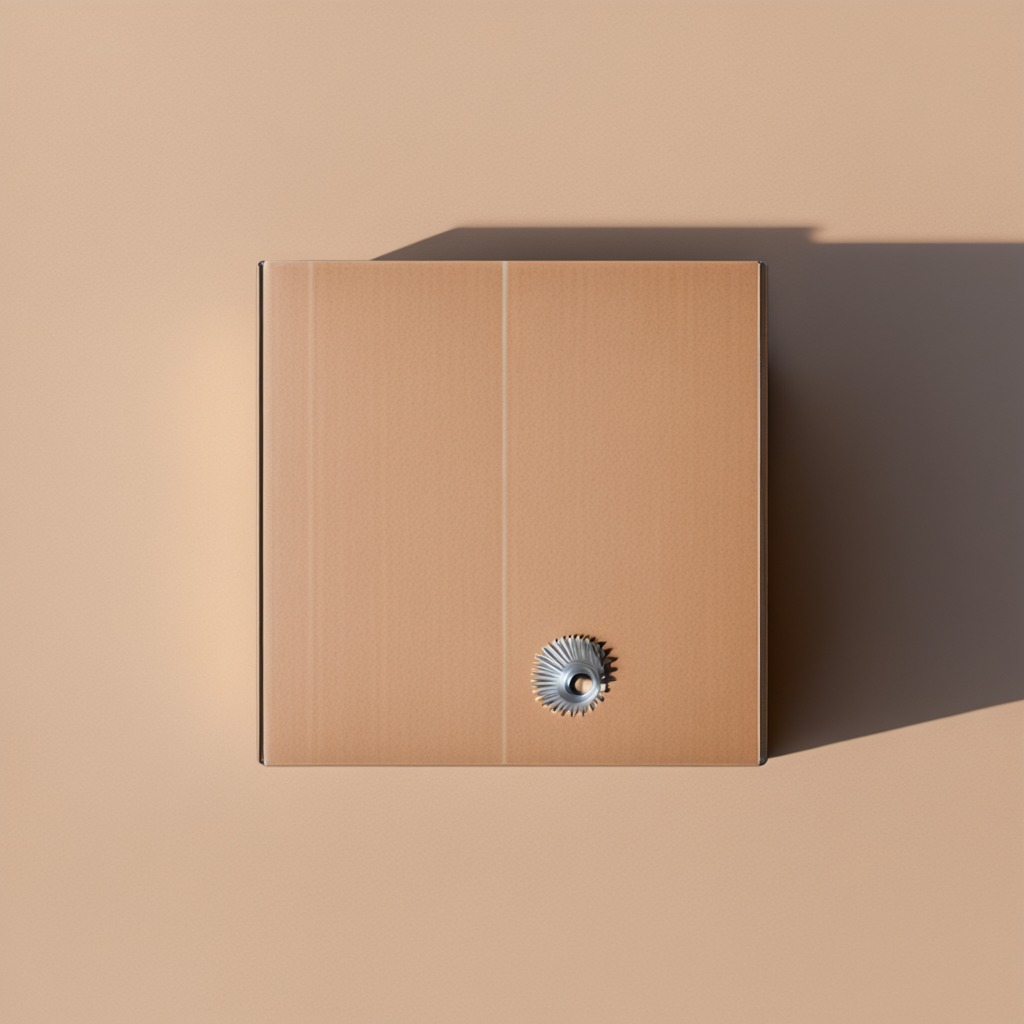
A steel gear with teeth is lying on a cardboard box surface in an outdoor workshop during daytime bright natural light soft shadows slightly creased but